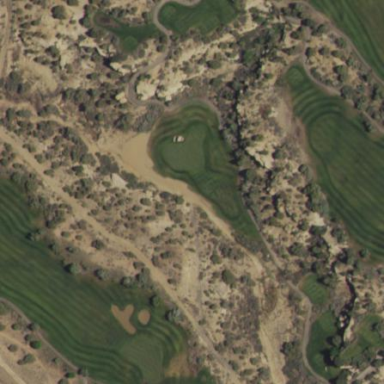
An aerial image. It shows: Rough area on grassy golf course.